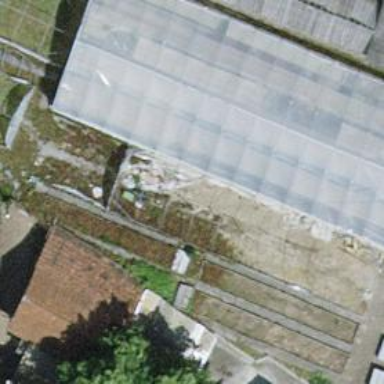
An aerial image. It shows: Greenhouse.